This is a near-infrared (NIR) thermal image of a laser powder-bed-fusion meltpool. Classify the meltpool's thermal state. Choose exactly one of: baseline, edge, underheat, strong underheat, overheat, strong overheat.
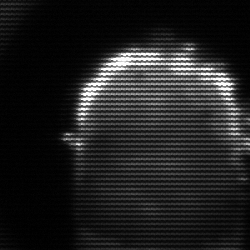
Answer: baseline